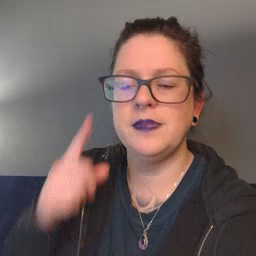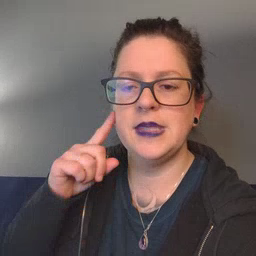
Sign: penny